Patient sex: M
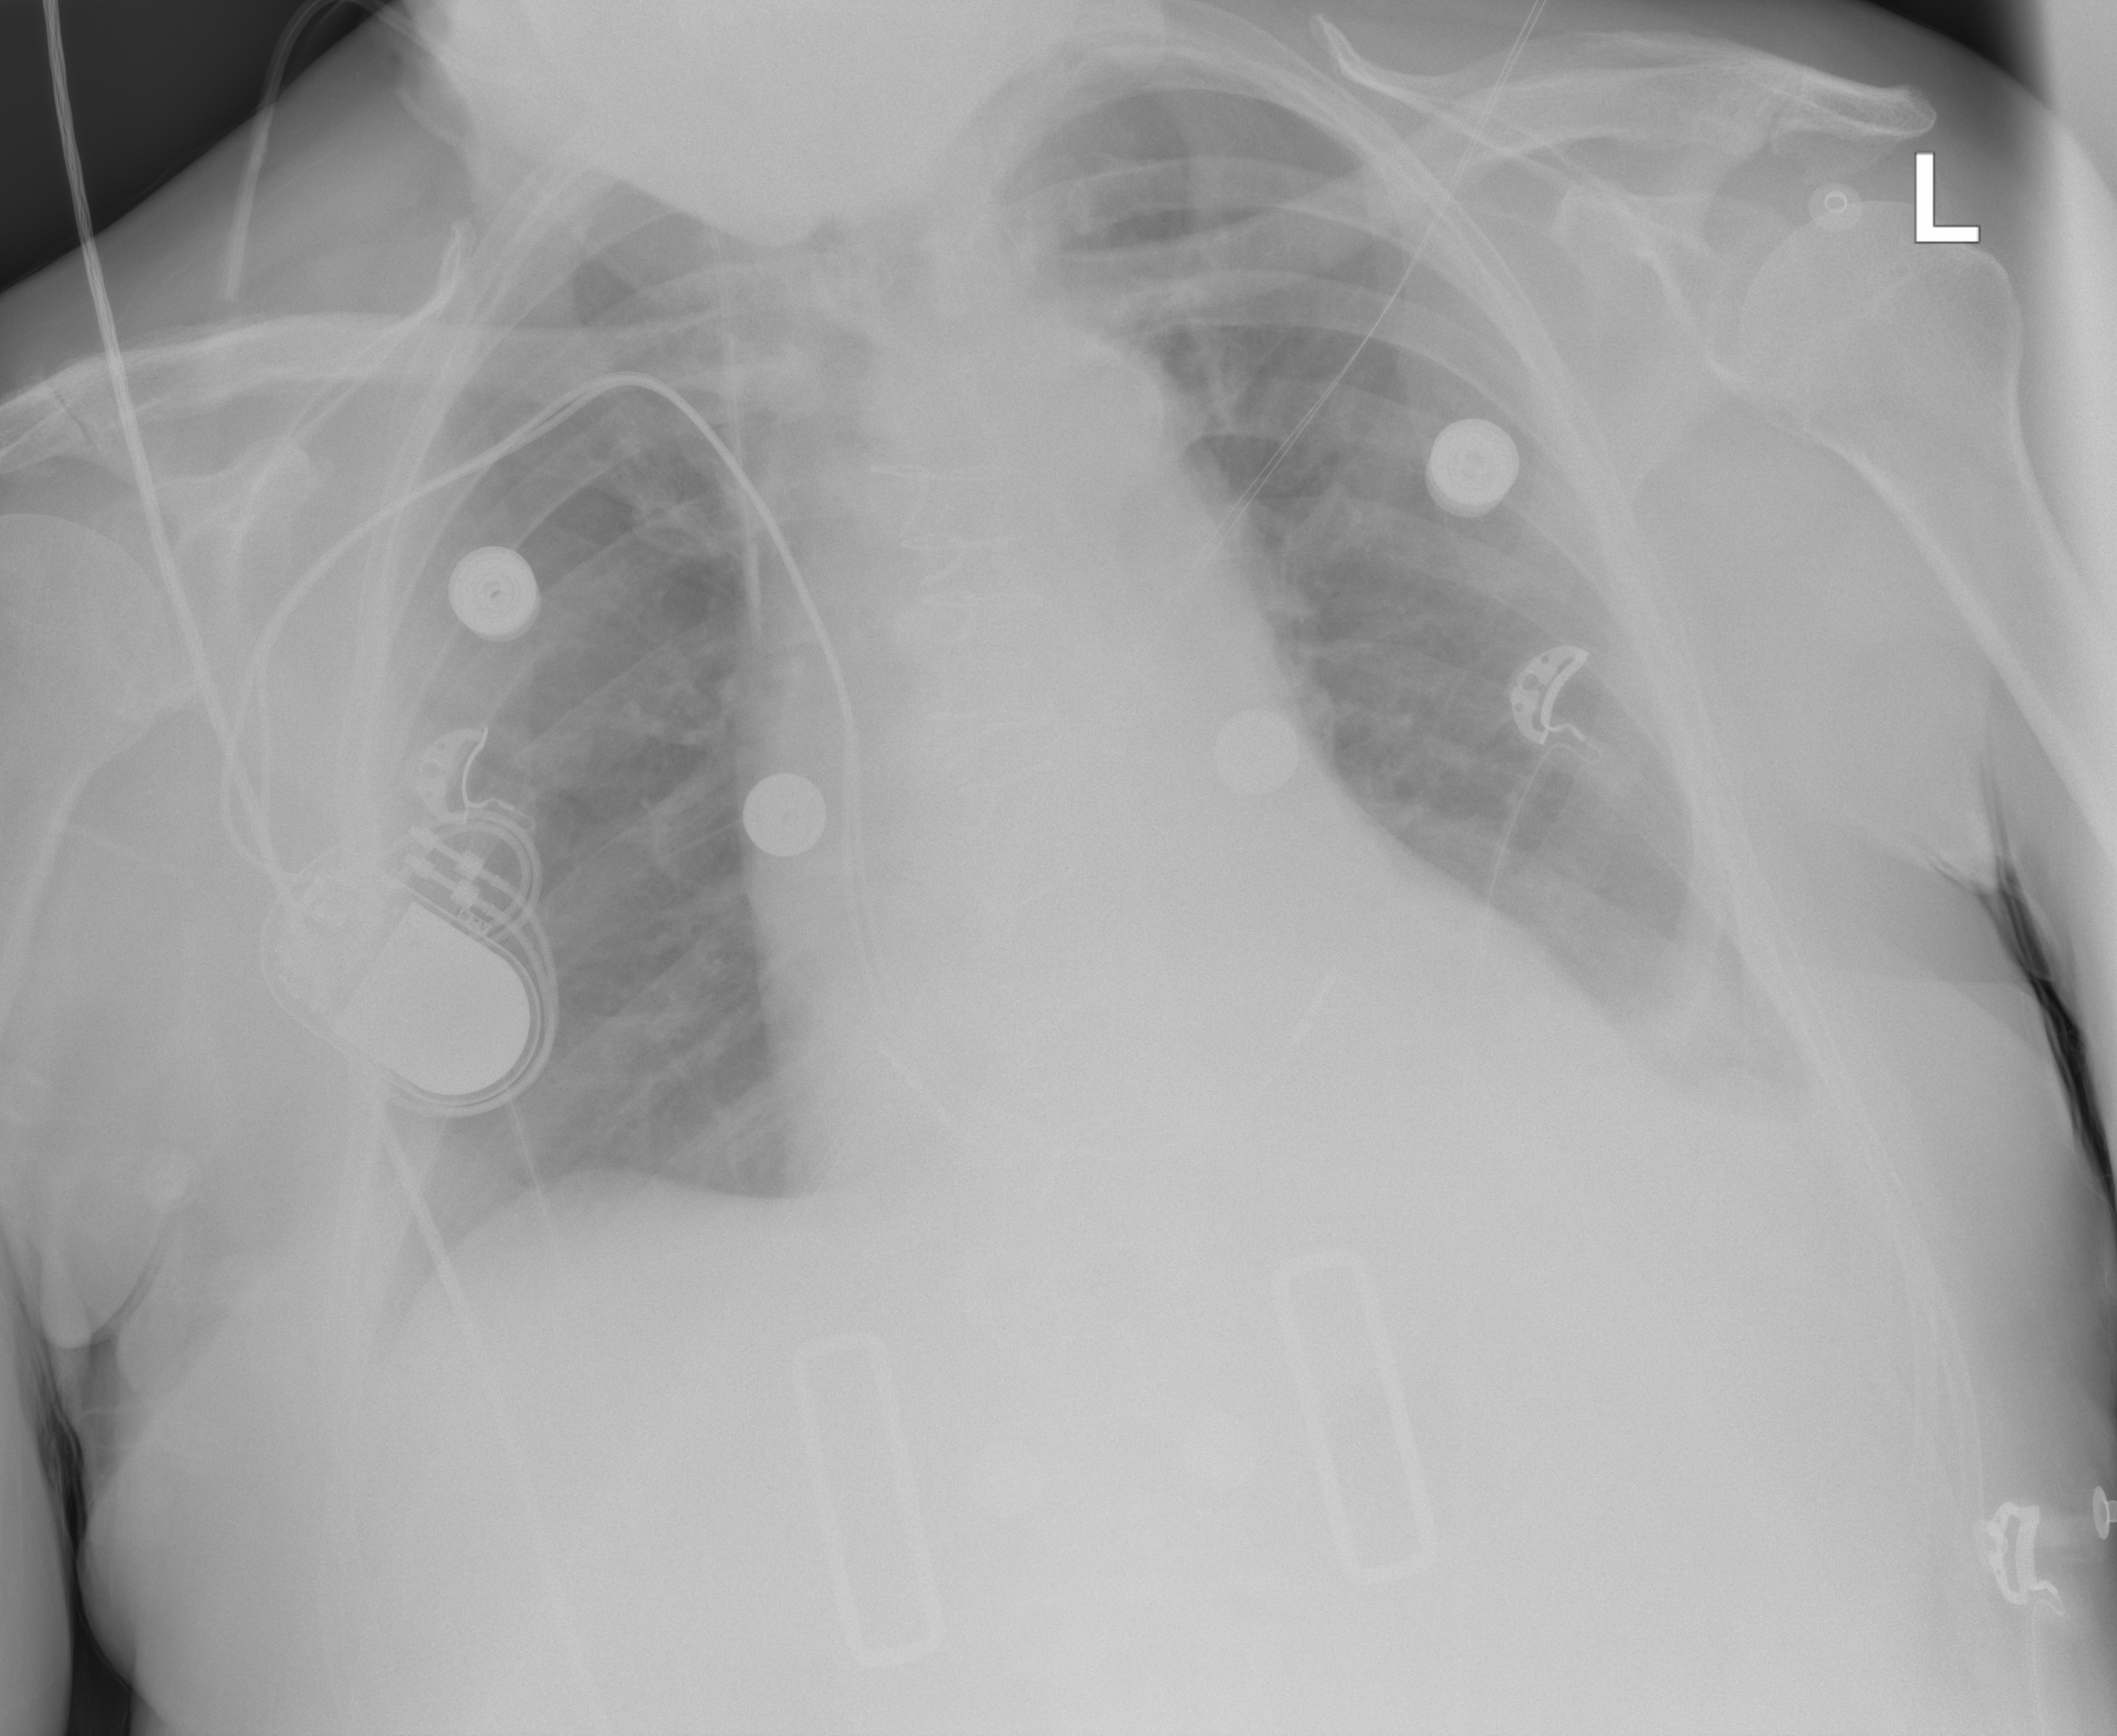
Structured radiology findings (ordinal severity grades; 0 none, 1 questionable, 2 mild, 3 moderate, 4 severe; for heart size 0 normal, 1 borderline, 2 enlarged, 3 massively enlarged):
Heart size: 1
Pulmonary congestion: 1
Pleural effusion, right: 1
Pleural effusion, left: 2
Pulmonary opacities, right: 0
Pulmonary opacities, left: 0
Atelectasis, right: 0
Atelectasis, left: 2